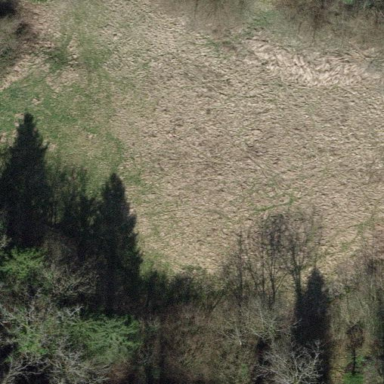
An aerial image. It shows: Beautiful meadow.